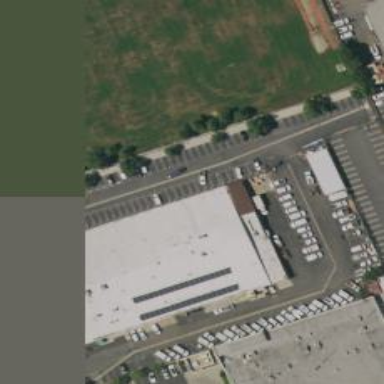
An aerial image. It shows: Industrial building.